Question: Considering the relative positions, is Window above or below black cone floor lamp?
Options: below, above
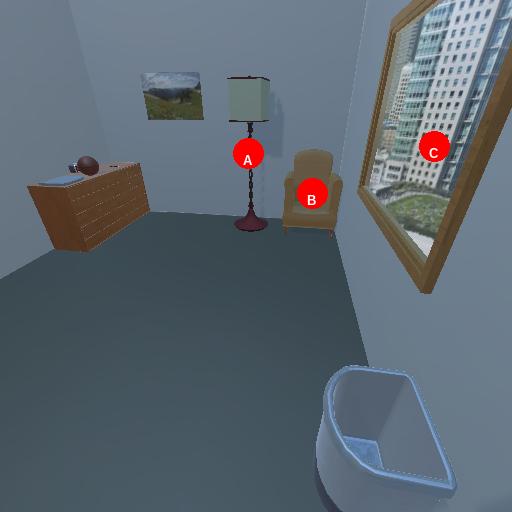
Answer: below